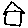
Label: house